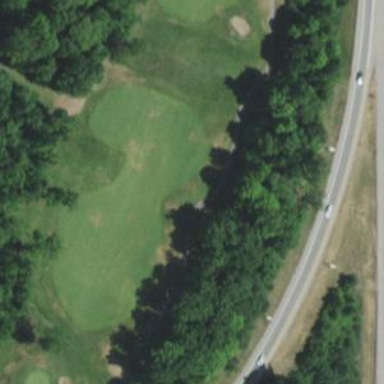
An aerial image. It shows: Path used for both walking and golf.